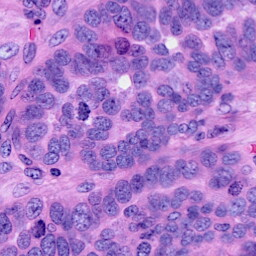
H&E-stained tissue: Ovarian